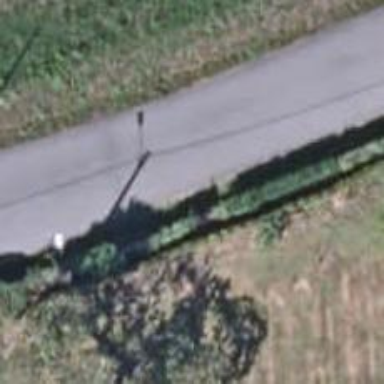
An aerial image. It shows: Fence.